Question: i drew an image using drawImage() api of html5 canvas. now i want to fill the white spaces of that drew image with different colors (individual box individual color). how can i do it? i am using html5 canvas and jquery.
i want to fill the white spaces with different color and those white spaces are not proper rectangular box.
thanks in advance.

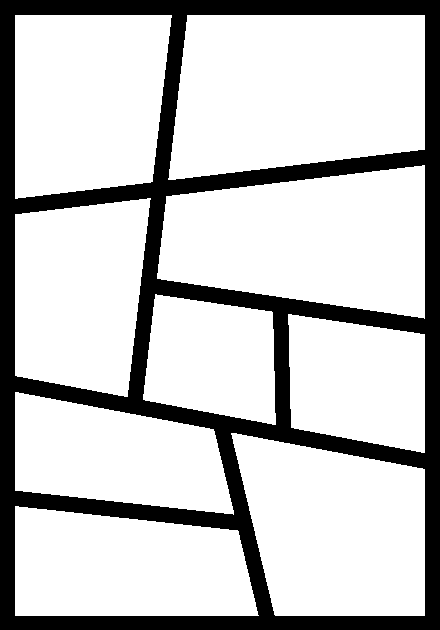
Answer: Given: an image that has many fully-enclosed transparent areas.
This is a method to fill each transparent area with a different color:
1. Use context.getImageData to get an array of each canvas pixels [r,g,b,a] value.
2. Loop thru the array and find the first transparent pixel (the "a" value ==0)
3. Floodfill the entire transparent area containing that pixel with a new opaque color (replace the r,g,b values with your new color and replace the "a" value ==255).
4. Repeat step#2 until all the transparent areas have been filled with new unique colors.
William Malone wrote a article on how to get and use canvas's [r,g,b,a] color array.
His article also shows you how to "floodfill" -- replace an existing color with a new color in an entire contiguous area.
In your case, you would replace transparent pixels with a new color.
This is his article:
<URL>
You need to make each colorized area transparent again--
If you save each area's starting pixel from when you originally colorized the areas, you can start with that pixel and re-floodfill an area. This time you'll set the alpha component of each pixel in that area to 0 (transparent).
As each single area is transparent you use compositing to . The composite you want is context.globalCompositeOperation="source-out".
These examples show:
- - -